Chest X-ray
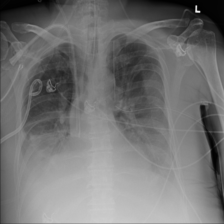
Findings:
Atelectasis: negative
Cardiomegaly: negative
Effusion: negative
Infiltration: negative
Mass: negative
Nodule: negative
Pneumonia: negative
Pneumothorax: negative
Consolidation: negative
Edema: negative
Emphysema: negative
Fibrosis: negative
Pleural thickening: negative
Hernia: negative